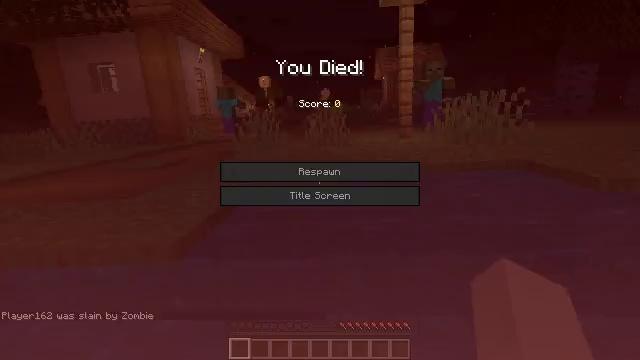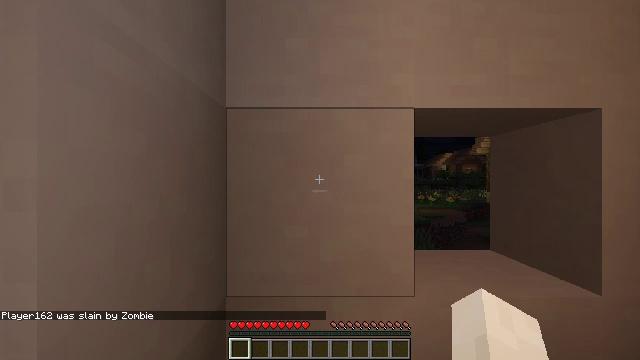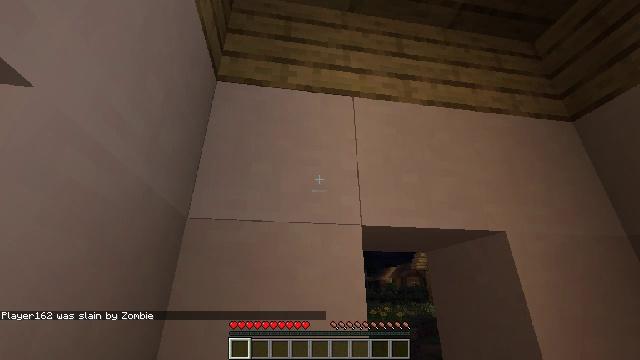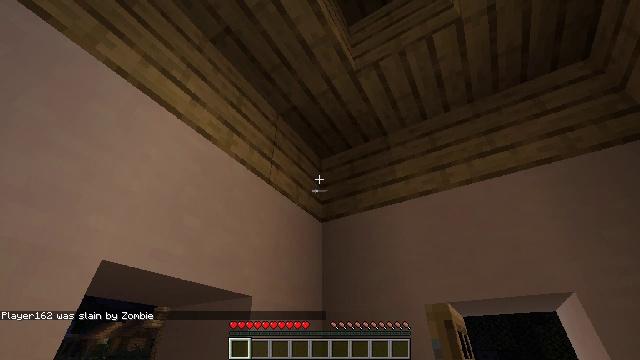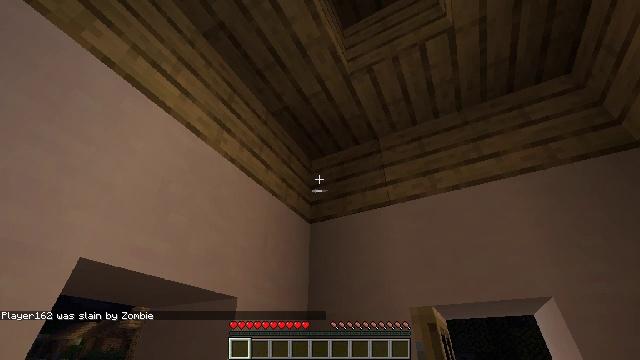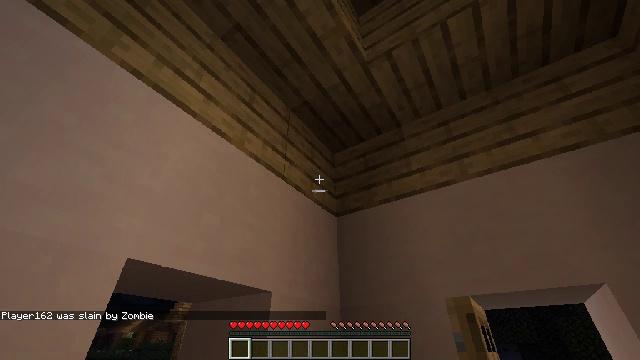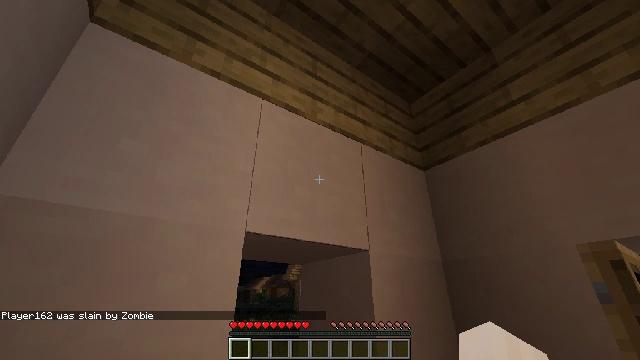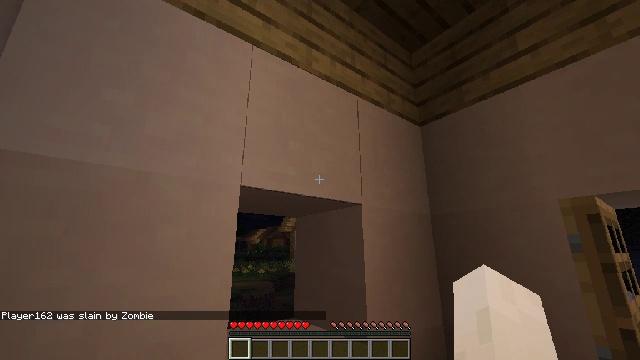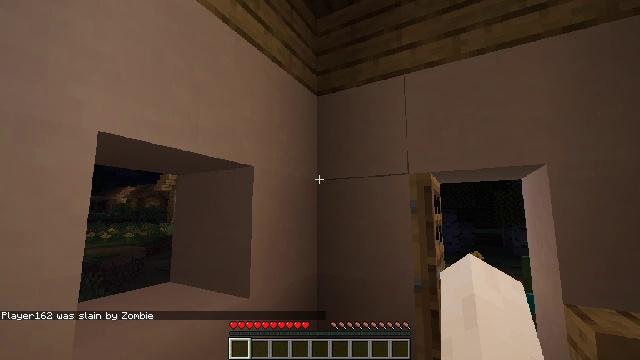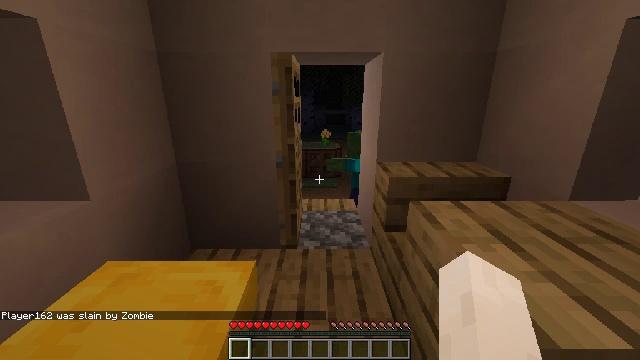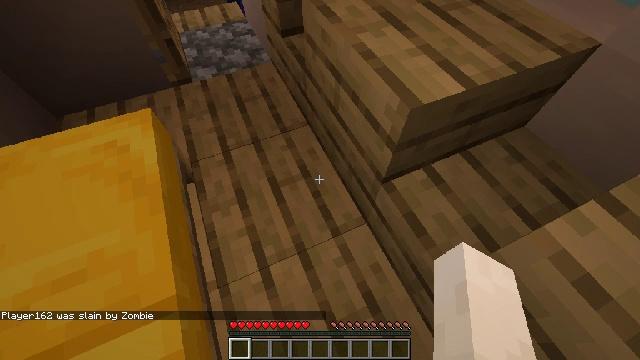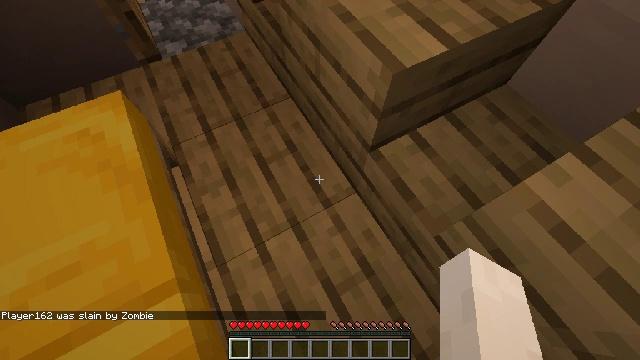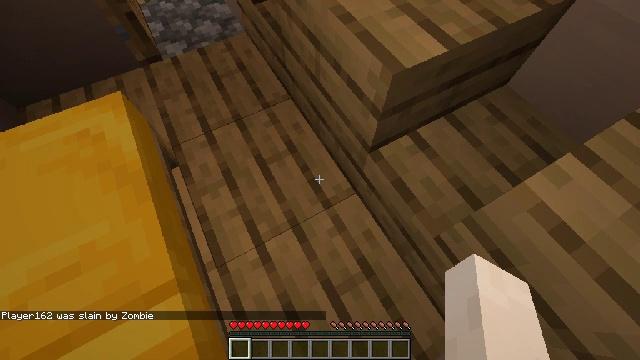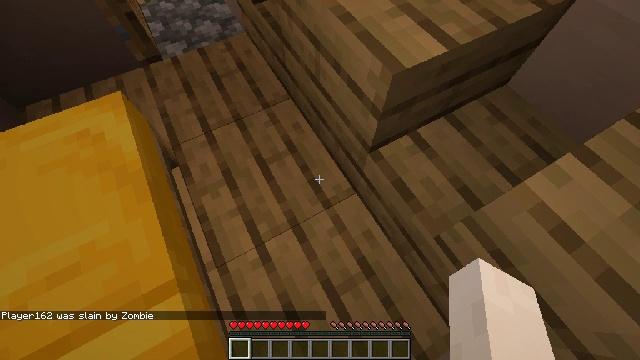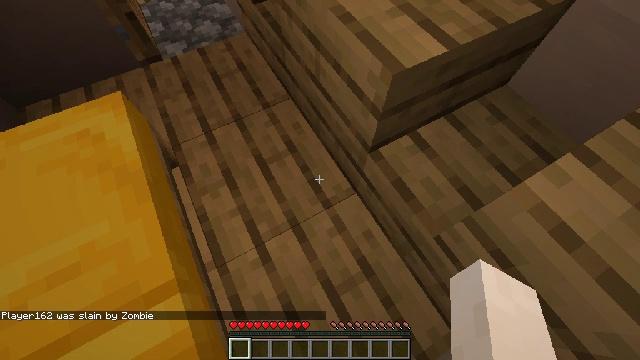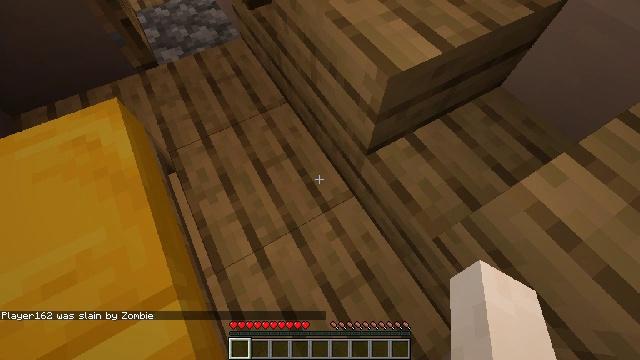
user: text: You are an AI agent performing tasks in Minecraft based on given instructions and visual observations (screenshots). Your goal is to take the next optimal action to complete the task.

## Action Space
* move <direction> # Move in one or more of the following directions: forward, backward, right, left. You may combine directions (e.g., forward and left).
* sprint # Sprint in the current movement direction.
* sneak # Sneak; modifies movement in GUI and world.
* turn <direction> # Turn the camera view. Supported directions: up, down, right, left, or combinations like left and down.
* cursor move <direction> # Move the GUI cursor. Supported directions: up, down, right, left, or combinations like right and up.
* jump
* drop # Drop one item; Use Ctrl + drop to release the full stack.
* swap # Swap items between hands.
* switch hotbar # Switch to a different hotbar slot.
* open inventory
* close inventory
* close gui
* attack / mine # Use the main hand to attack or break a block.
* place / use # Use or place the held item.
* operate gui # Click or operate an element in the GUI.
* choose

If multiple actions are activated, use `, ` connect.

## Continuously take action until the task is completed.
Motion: motion action
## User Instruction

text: Mine the glass pane carefully.
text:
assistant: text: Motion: move forward, attack / mine, jump
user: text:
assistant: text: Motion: move forward, turn right and up
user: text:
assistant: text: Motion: turn right and up
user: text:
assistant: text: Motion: turn right
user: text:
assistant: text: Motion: turn left and down
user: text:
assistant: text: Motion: turn left and down
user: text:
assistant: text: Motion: turn right and down
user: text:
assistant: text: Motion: turn right and down
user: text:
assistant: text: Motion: turn right and down
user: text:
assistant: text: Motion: turn right and down
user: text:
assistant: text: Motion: turn right and down
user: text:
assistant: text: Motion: no_op
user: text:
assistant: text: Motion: no_op
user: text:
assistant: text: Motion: no_op
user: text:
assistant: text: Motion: turn right
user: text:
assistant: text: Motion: turn right and up
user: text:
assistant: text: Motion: turn left and up
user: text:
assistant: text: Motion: turn left and up
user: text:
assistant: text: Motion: turn left and up
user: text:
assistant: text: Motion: turn up
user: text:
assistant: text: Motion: turn right and up
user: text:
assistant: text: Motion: turn right and up
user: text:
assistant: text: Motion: no_op
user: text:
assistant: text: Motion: no_op
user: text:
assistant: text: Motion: turn right
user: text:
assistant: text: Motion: turn right and up
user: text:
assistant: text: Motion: move forward
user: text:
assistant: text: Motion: move forward
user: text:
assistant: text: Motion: move forward
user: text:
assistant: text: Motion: move forward